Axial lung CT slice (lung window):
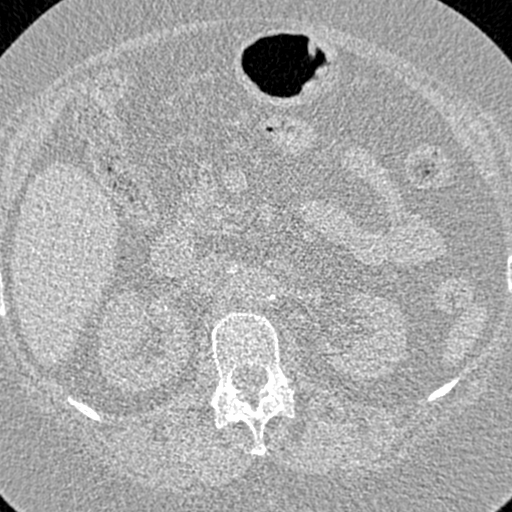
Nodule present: no